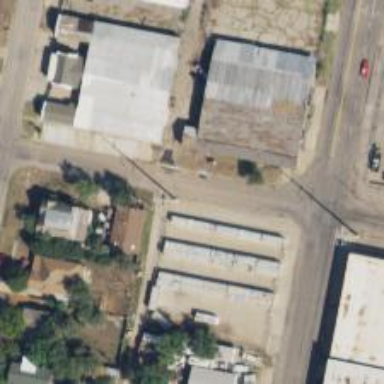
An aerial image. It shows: Alleyway designated as service road.